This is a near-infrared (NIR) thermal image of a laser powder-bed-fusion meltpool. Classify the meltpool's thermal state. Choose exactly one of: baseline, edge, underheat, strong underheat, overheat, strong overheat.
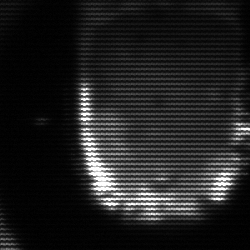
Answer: baseline